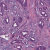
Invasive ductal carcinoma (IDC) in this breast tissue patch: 1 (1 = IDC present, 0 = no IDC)